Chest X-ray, AP view. Patient: 65 years old, sex F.
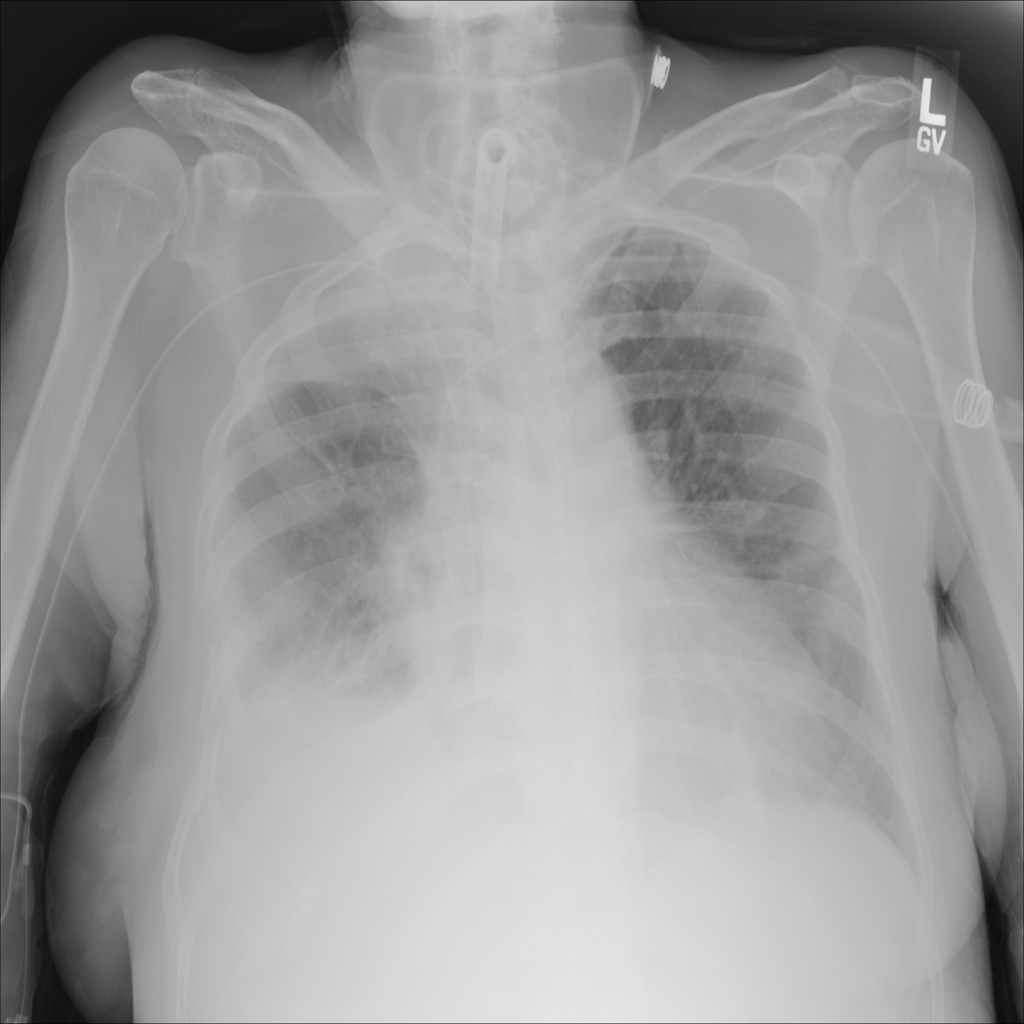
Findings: Effusion, Infiltration